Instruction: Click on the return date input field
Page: home
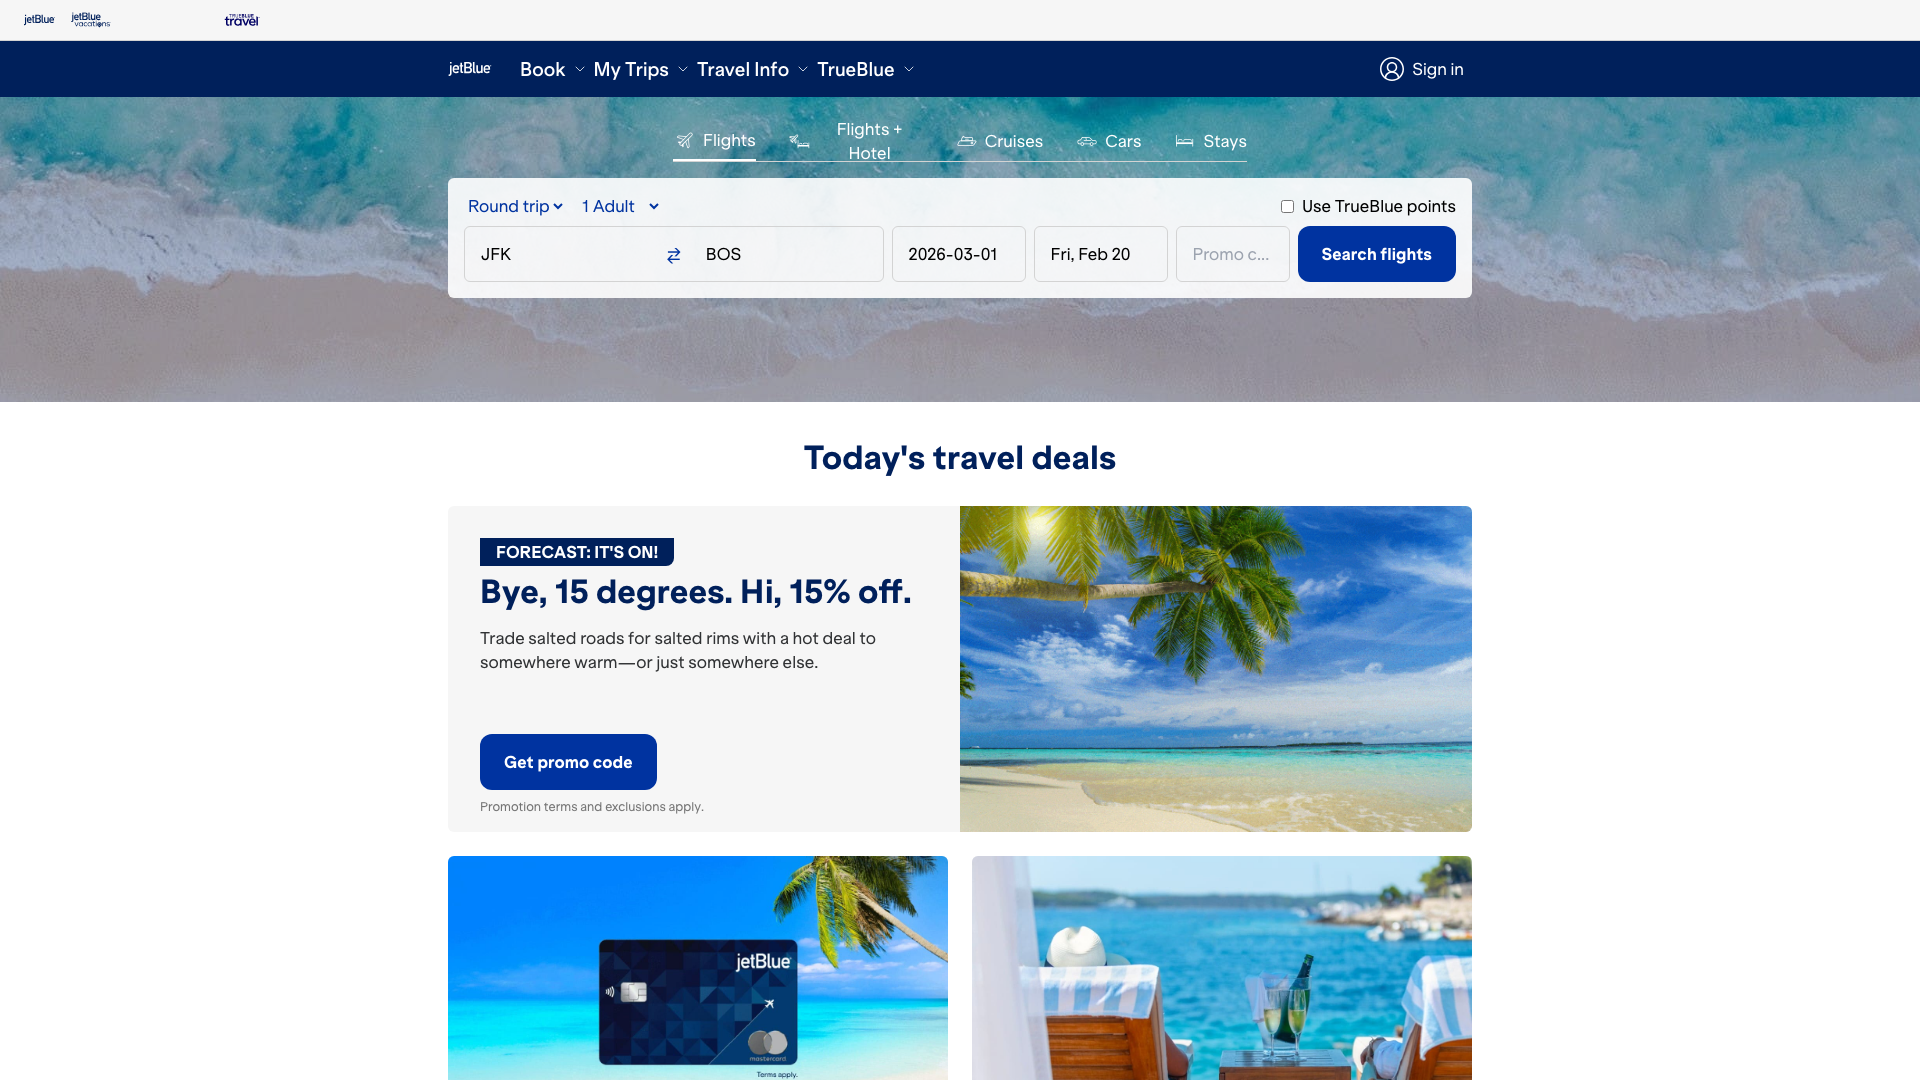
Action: click